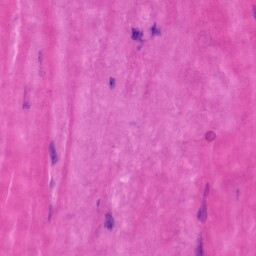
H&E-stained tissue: Tonsil